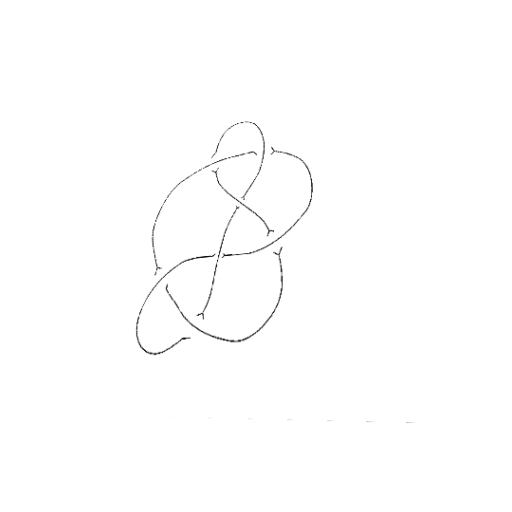
Crossing number: 7